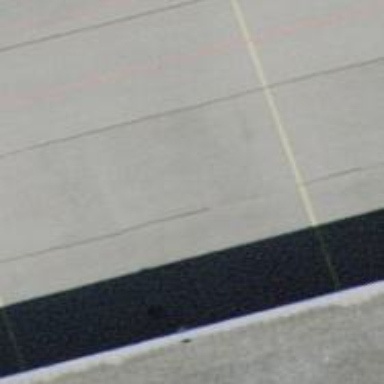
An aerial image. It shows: Airport parking position.